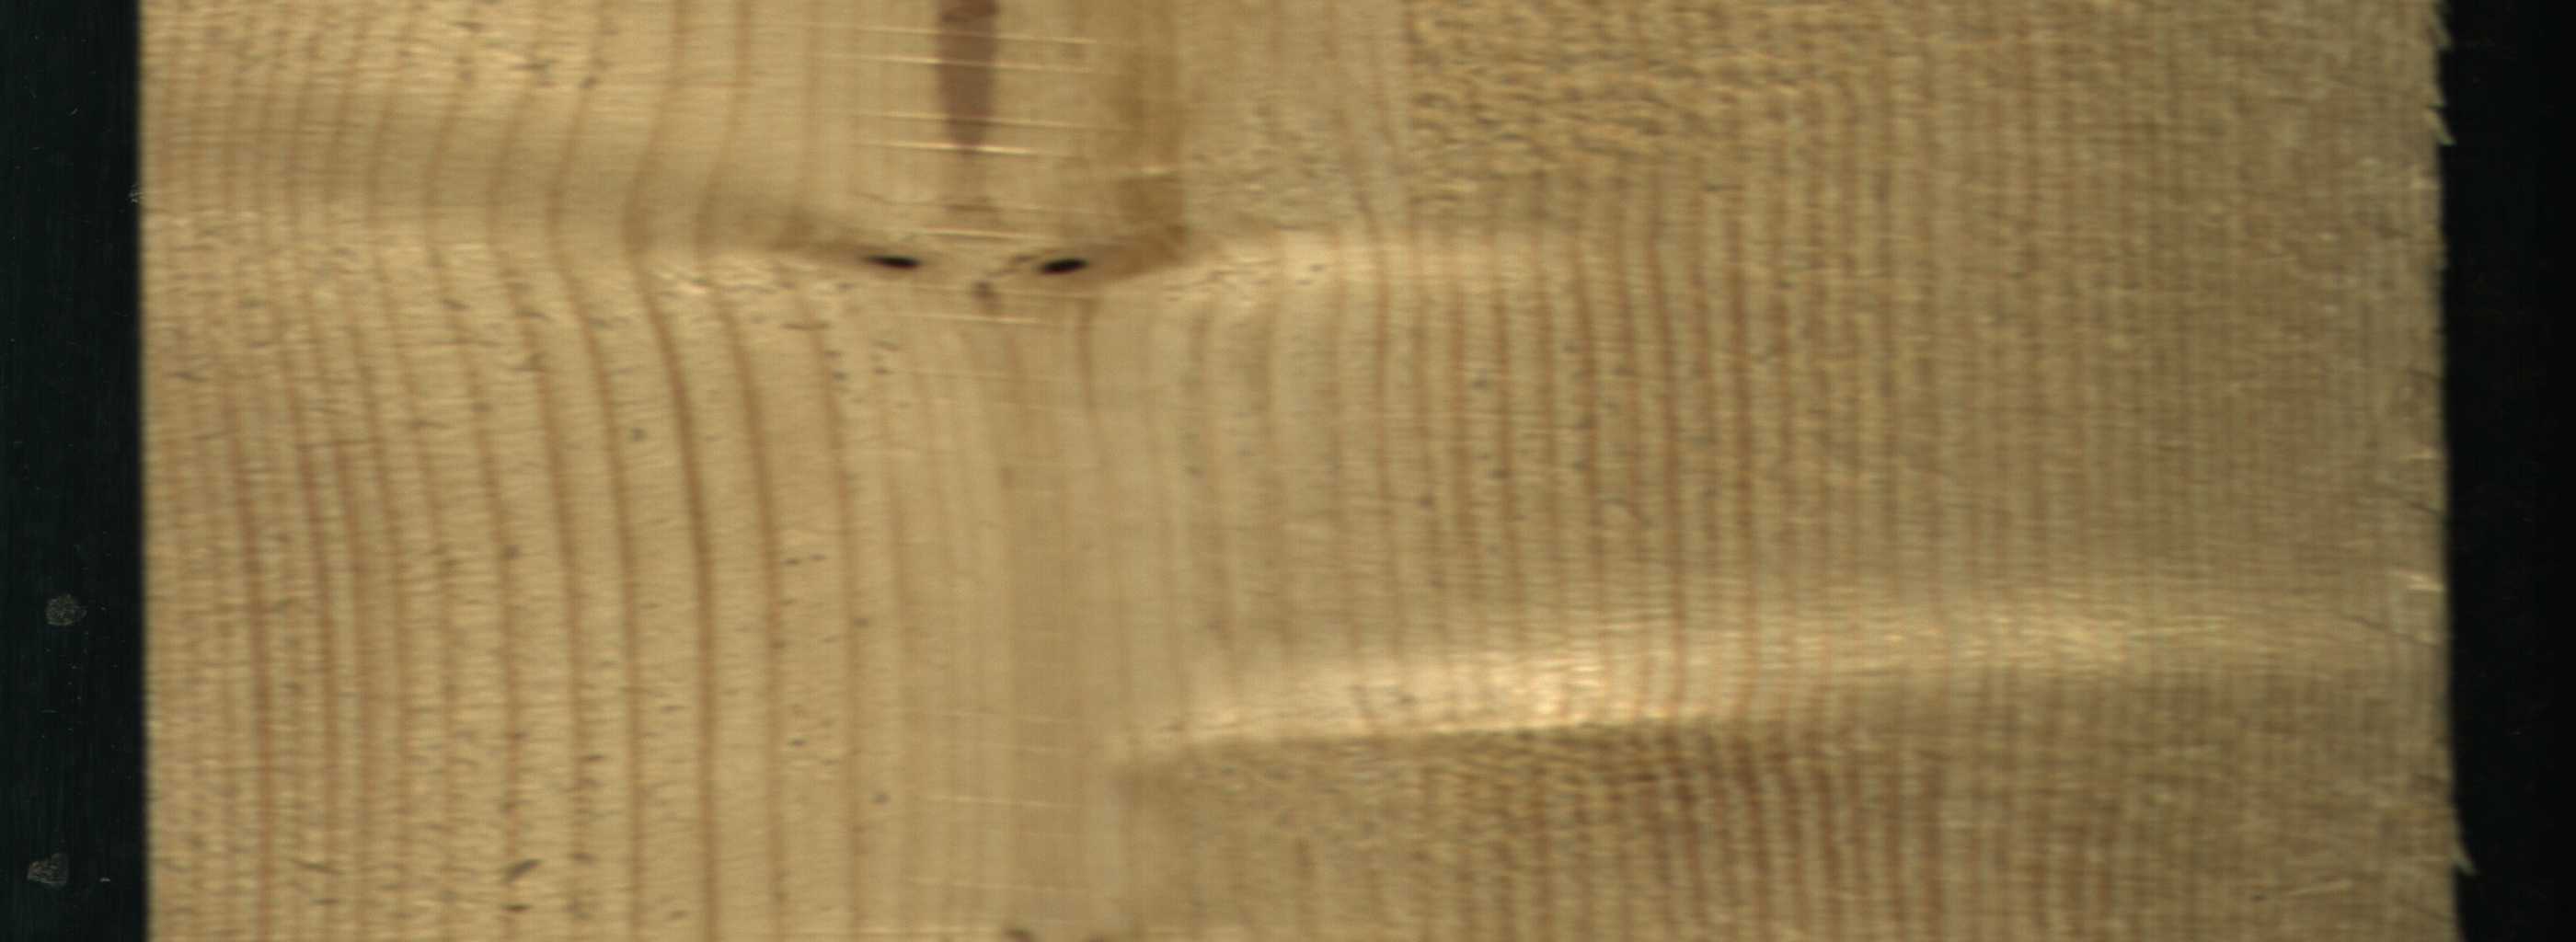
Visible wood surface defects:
Marrow
Dead_Knot
Dead_Knot